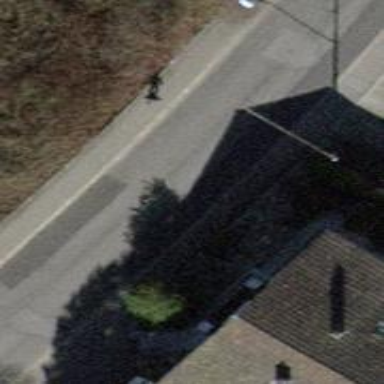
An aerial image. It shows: Residential road with asphalt surface. There is trolley wire running forward along the road.